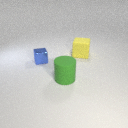
large green rubber cylinder to the left of large yellow rubber cube